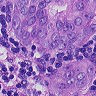
Metastatic tissue present: yes